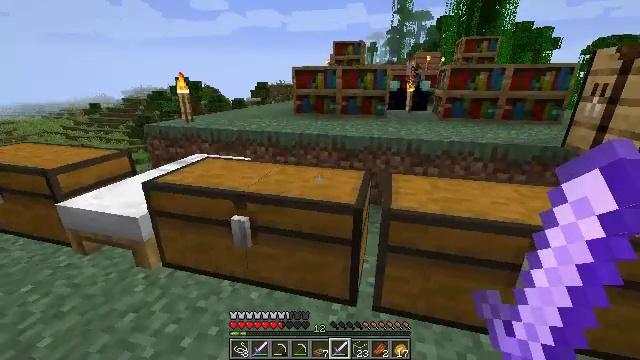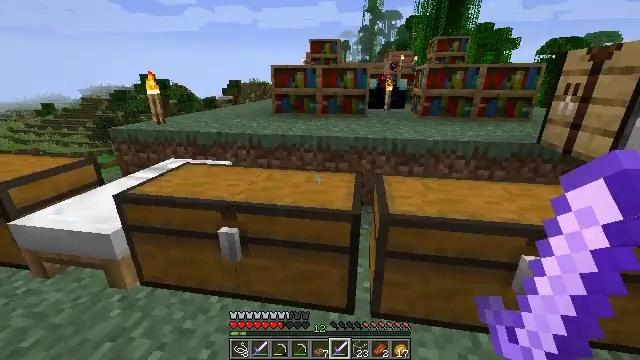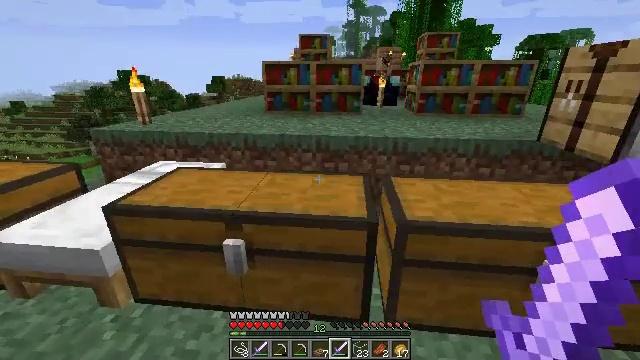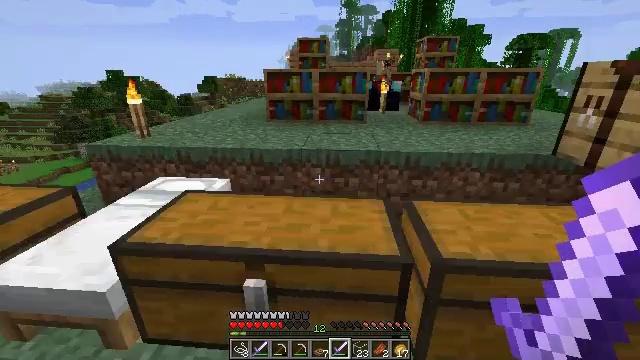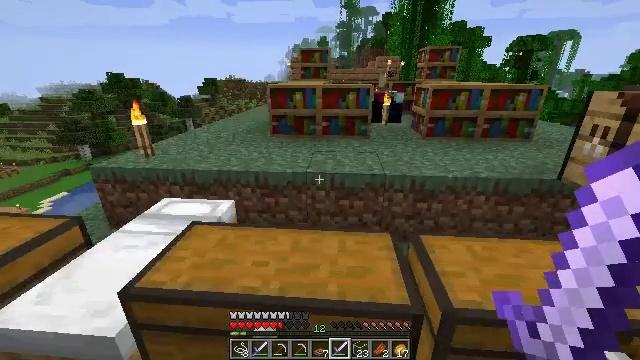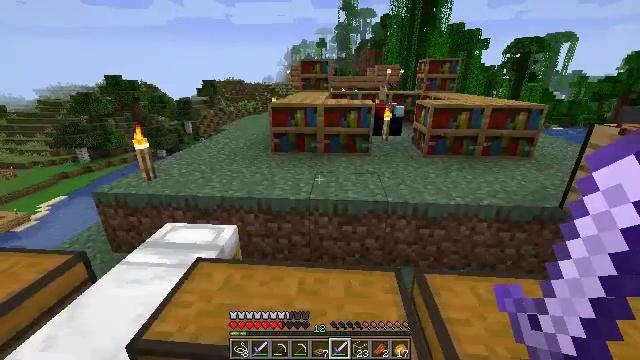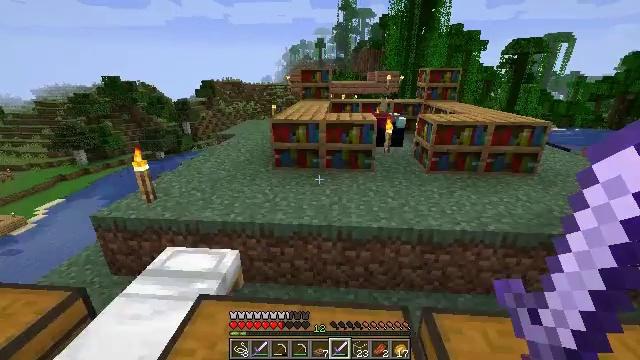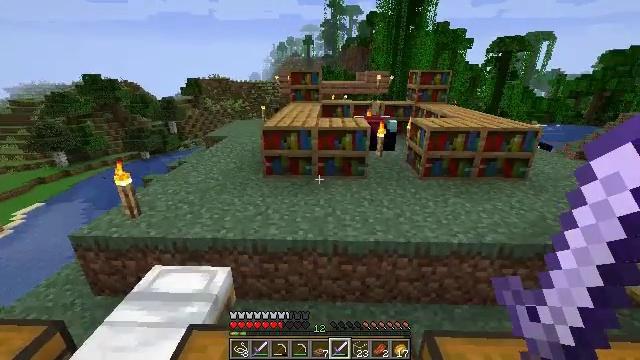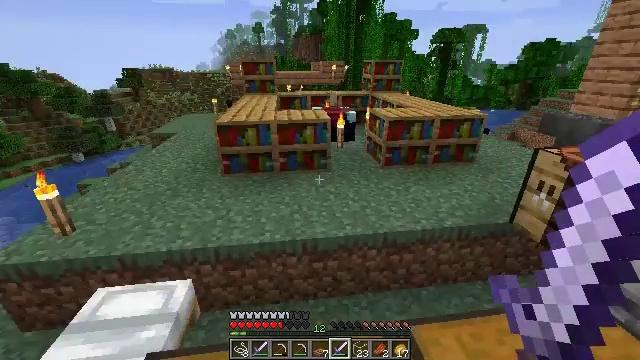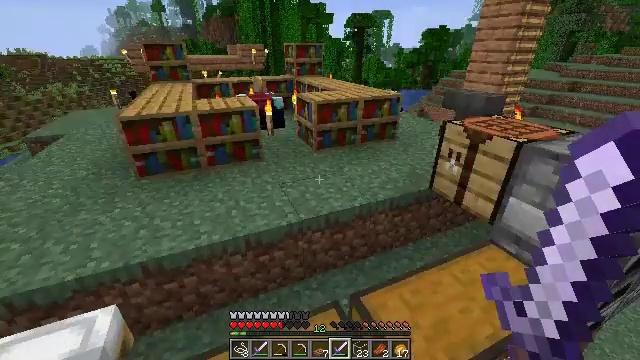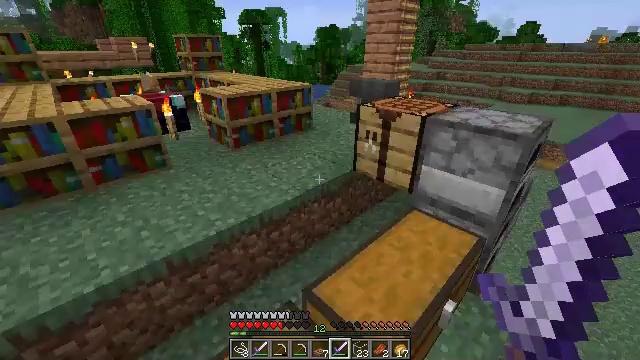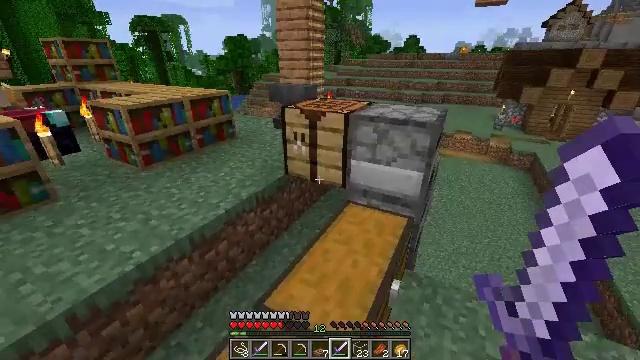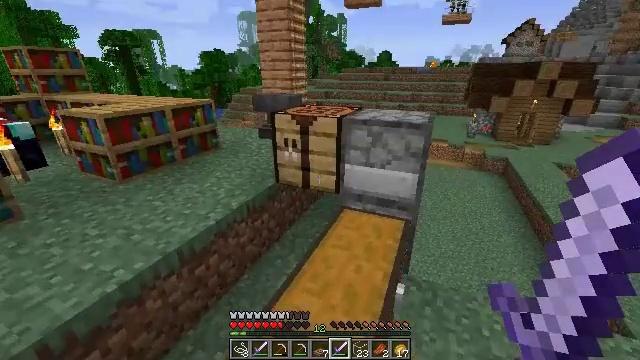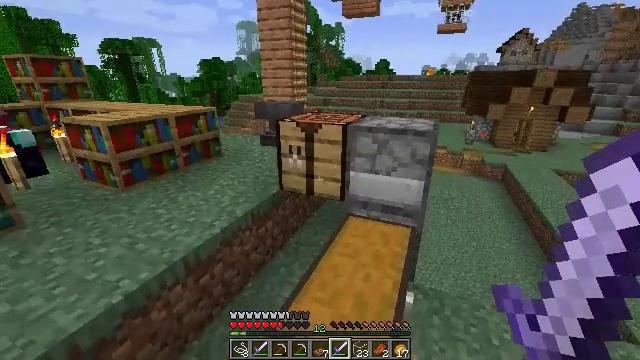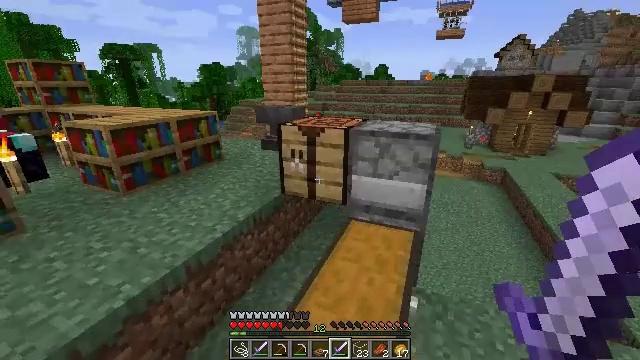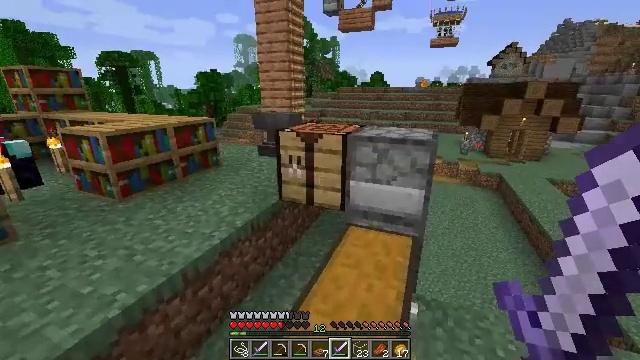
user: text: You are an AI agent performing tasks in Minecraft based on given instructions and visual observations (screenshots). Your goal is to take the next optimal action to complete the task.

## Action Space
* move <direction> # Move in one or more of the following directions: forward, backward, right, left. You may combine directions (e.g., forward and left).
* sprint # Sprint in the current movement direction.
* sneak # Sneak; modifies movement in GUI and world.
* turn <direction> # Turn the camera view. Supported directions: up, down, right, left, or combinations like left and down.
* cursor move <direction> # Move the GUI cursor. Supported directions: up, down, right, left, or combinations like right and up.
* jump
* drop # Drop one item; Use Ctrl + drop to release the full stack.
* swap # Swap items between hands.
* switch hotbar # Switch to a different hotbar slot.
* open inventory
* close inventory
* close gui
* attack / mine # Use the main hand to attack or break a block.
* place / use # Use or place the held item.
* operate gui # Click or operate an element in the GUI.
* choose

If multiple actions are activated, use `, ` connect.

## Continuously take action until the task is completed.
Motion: motion action
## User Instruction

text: Combine books and wooden planks to craft a bookshelf.
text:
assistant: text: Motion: move forward and move left, turn right
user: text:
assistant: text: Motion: move forward and move left, turn right
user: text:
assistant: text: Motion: move forward, turn right, jump
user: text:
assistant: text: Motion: move forward, jump
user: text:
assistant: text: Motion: move forward, jump
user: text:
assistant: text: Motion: move forward, jump
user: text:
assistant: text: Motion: move forward, turn right, jump
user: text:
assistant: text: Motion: move forward, turn right and down, jump
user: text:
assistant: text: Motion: turn right and down
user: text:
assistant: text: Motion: turn right
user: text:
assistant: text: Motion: turn right and up
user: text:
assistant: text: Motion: turn right and up
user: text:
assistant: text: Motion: turn up
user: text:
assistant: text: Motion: no_op
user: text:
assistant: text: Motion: turn up
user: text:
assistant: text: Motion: move forward, turn up
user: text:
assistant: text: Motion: move forward, turn right
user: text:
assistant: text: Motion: move forward
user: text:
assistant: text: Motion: no_op
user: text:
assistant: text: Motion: use / place
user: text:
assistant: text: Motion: use / place
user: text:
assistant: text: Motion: use / place
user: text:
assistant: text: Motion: use / place
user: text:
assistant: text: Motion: no_op
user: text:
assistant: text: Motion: open gui
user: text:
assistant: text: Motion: no_op
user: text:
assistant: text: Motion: no_op
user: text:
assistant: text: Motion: no_op
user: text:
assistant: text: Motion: no_op
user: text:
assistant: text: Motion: no_op